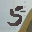
Label: 5